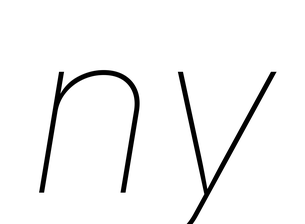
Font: Inter-Italic_Thin_Italic